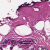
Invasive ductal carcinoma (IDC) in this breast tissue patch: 0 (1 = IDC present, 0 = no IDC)